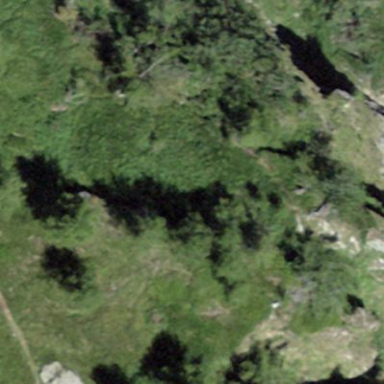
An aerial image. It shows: Forest dominated by needle-leaved trees.